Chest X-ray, PA view. Patient: 45 years old, sex F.
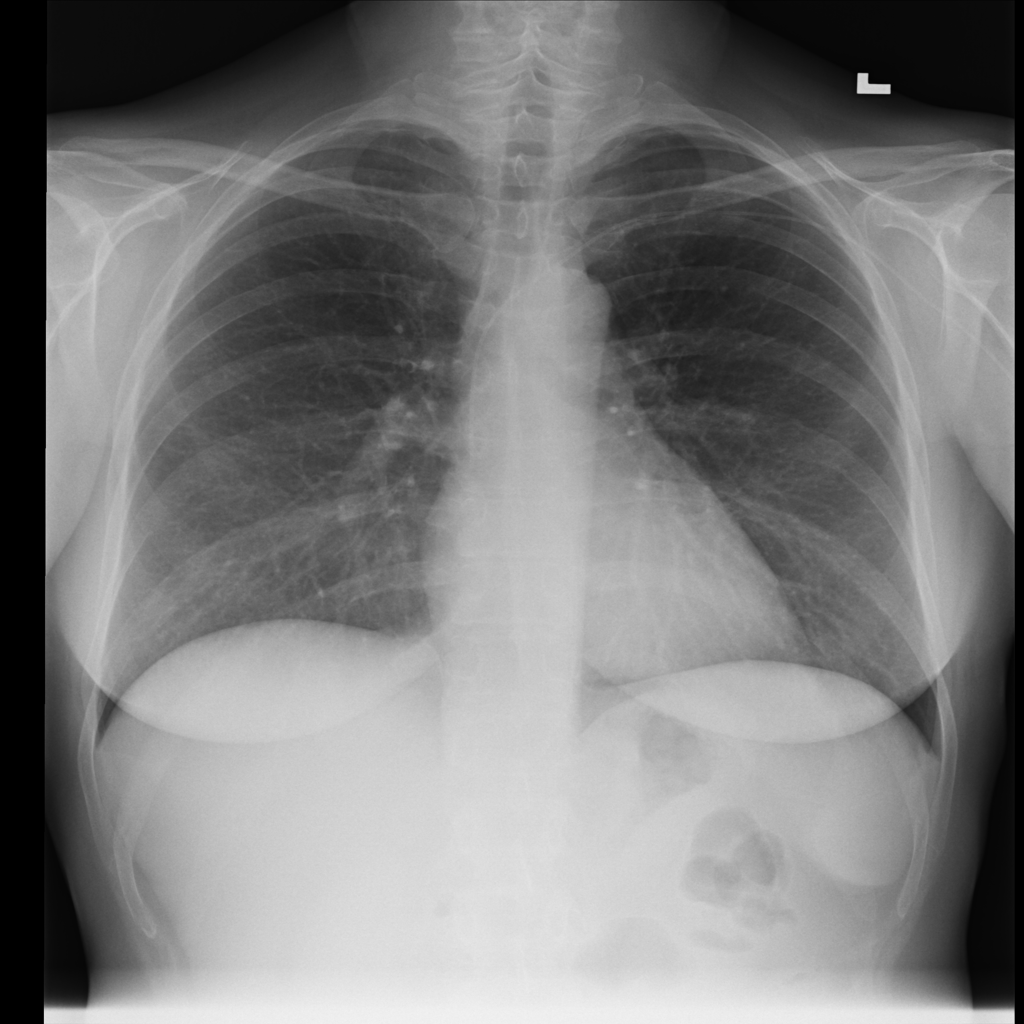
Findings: No Finding